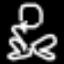
Label: frog